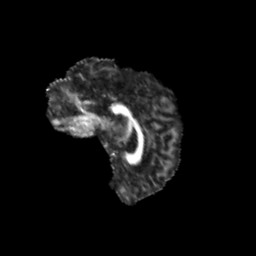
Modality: FA
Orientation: sagittal
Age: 11
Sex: female
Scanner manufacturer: siemens
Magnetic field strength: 3 T
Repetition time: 3.8 s
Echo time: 0.07 s